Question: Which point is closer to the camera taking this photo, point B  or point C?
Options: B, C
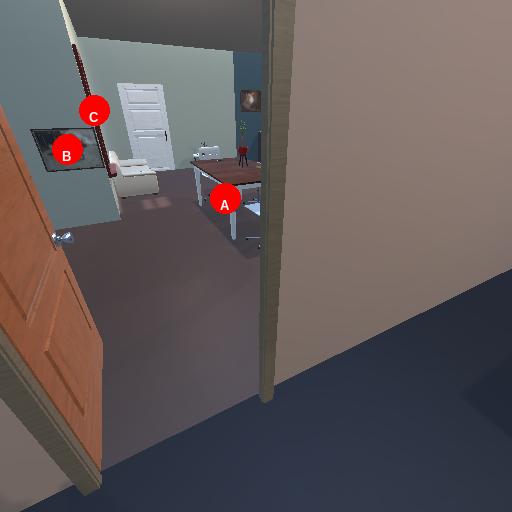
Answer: B